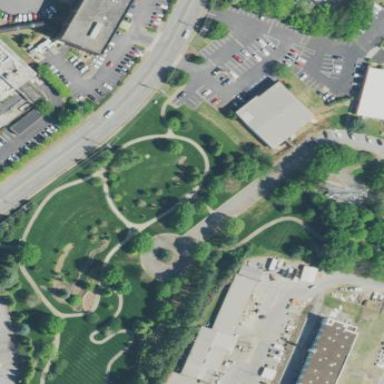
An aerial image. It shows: Lovely park for leisure and relaxation.